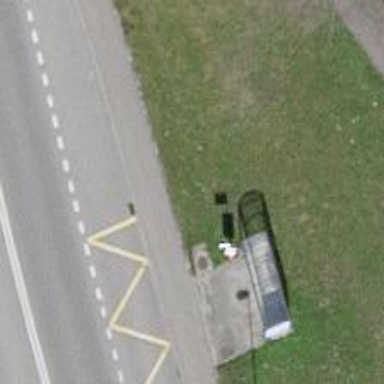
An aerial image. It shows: Platform for public transport with shelter.